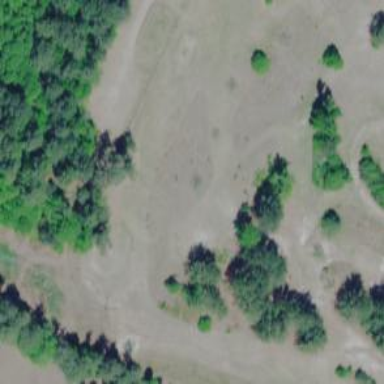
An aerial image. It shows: Disc golf tee.